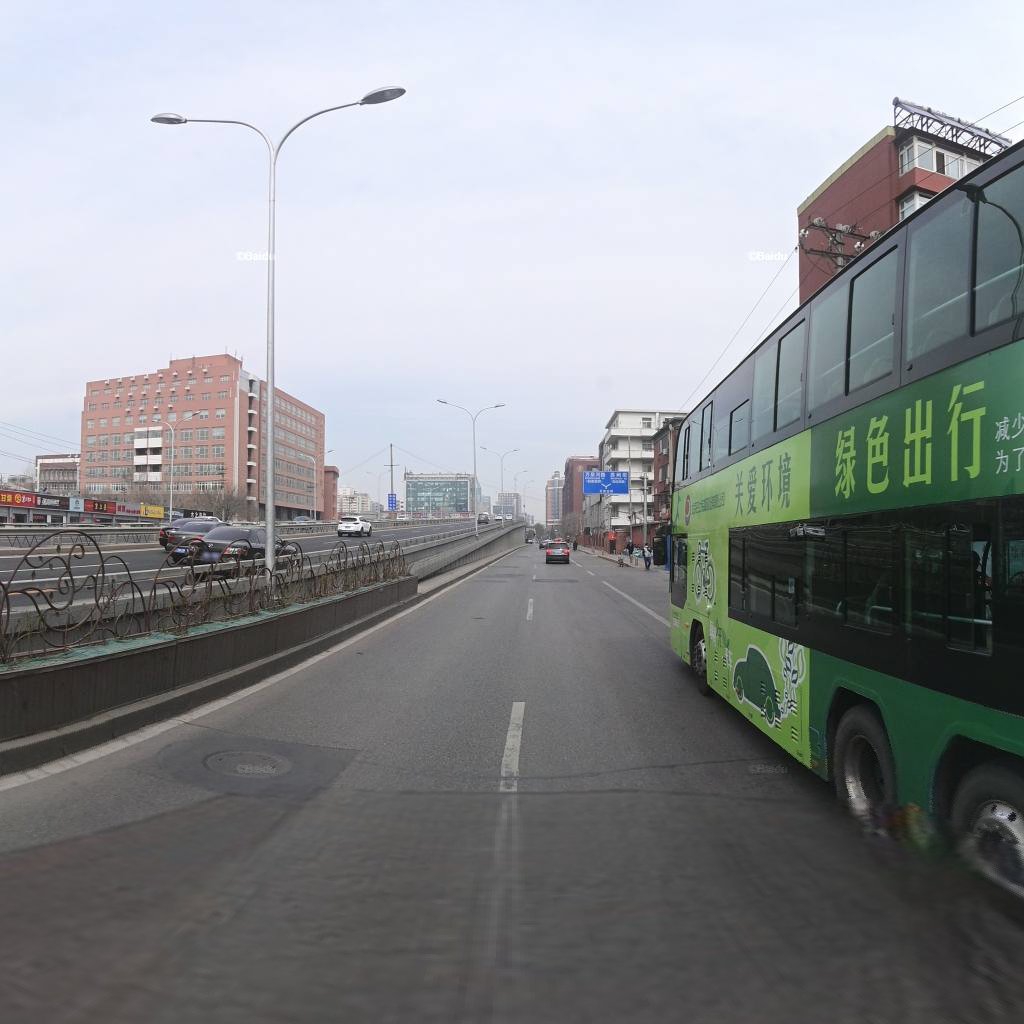
Region: Haidian
Road damage annotations: transverse patch, transverse crack, manhole cover